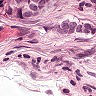
Metastatic tissue present: yes